Question: In my app, 'Users' HABTM 'Solicitations'.
After saving the form using '$this->Solicitation->save($this->request->data)', I need to add another 'user_id' value in the solicitations_users table.
'''
$data[] = array('User' => array('id' => 5), 'Solicitation' => array('id' => 77));
$data[] = array('User' => array('id' => 6), 'Solicitation' => array('id' => 77));
$this->Solicitation->saveMany($data);
'''
My '$data'is this:
'''
array(
'User' => array(
'id' => (int) 6
),
'Solicitation' => array(
'id' => '54'
)
)
'''
I need to save the association in the form and then add the new record above to the 'solicitations_users' table as well. It's only saving the '6' and not the data from the form. It just saves the form if I delete the second 'save'.
I realized that in the DB, this is jumping one 'id'.
This should be ''id' 36 => 5; 'id' 37 => 6'. It looks like that is updating the table.
Here is the query:

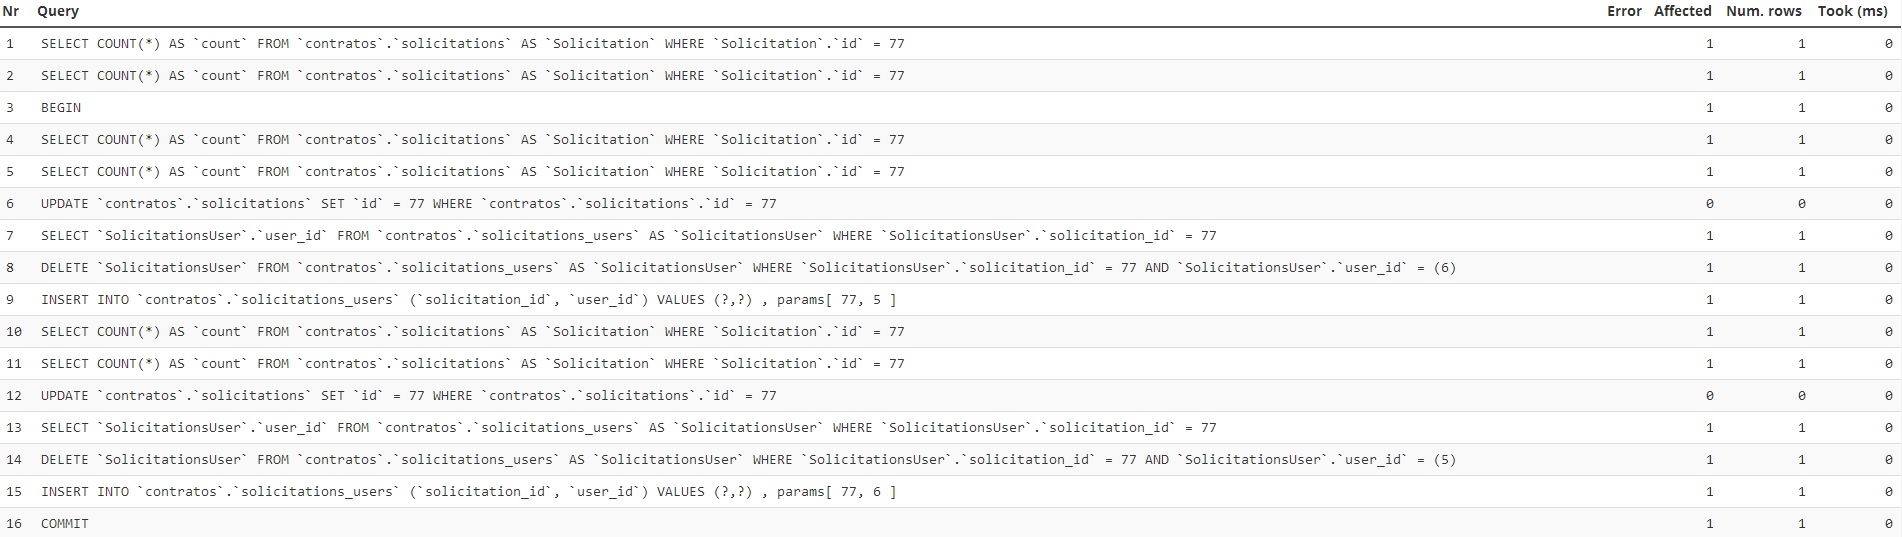
Answer: Thanks guys.
But, based on this answer : <URL>
I found that instead of 'SaveAll' create a new row, It update that already exists with new records.
Because of this, i'v used 'query()' to add a new row.
'''
$this->Solicitation->query("INSERT INTO 'contratos'.'solicitation_users' (user_id,solicitation_id) values($id, $solicitation");
'''
Thanks for all